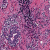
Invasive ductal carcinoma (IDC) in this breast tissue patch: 1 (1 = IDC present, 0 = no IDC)